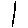
Label: line